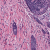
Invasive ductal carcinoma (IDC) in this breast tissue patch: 0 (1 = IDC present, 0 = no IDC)